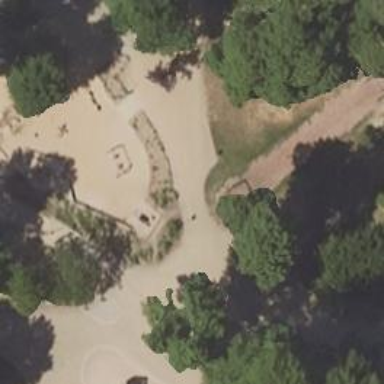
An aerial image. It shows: Playground featuring swings.